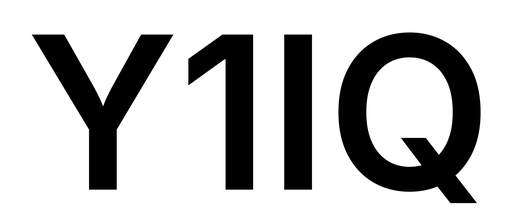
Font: Inter_SemiBold